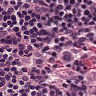
Metastatic tissue present: no